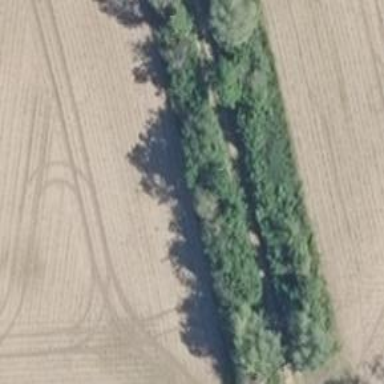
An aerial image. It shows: Grassy track road with grade 4 track type.